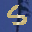
Label: 5